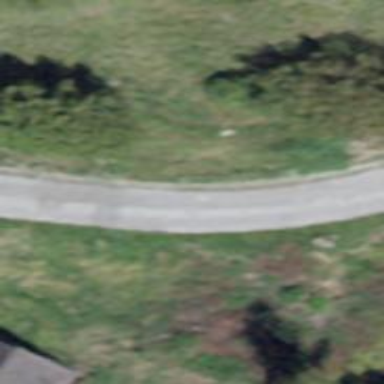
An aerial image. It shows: Unclassified road with asphalt surface.